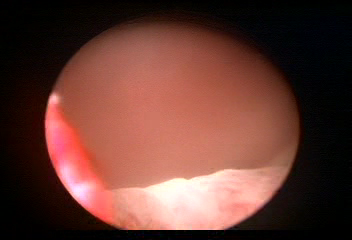
Modality: WLC
Class: Normal mucosa
Bladder cancer association: No